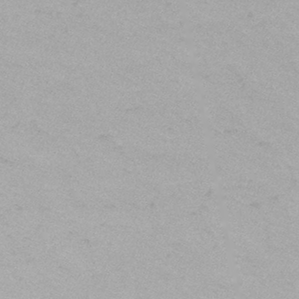
Label: frost